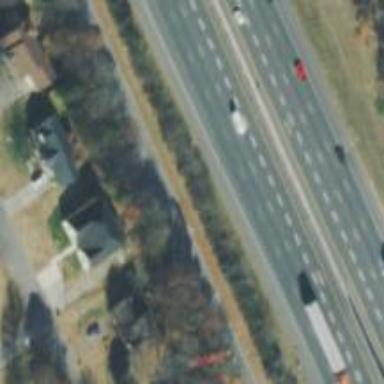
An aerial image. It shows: Asphalt motorway.